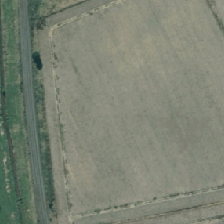
Land cover: shortrotation_cropland